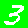
Digit: 3